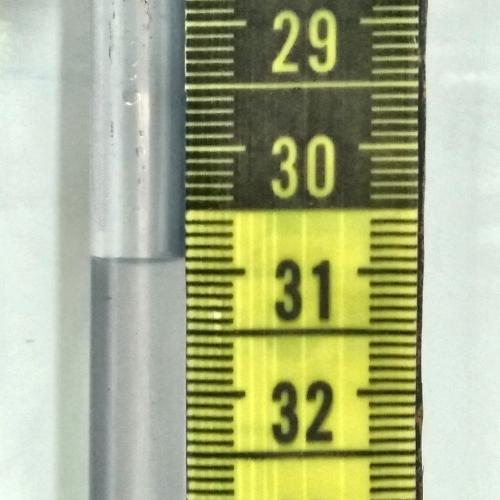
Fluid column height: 30.9 cm